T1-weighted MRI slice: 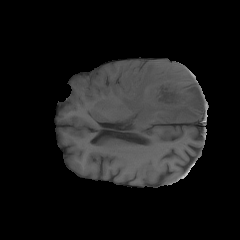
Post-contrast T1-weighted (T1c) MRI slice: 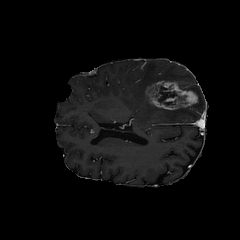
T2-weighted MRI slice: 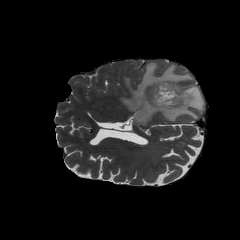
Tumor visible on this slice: yes